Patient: sex M, age 71
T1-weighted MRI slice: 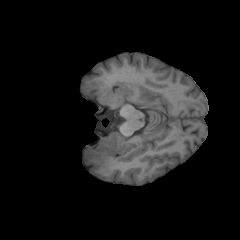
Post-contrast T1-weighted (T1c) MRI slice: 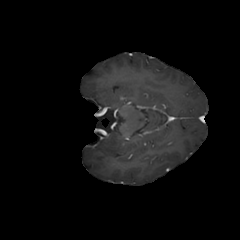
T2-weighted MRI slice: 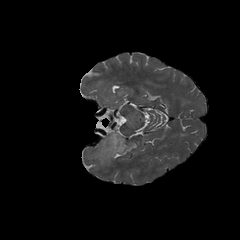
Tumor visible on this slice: yes
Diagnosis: Astrocytoma, IDH-wildtype
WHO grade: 2